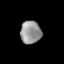
Tissue: lung
Cell type: Epithelial cells
Senescence score: 0.5567
Nuclear area (px): 474
Mean DAPI intensity: 146.302